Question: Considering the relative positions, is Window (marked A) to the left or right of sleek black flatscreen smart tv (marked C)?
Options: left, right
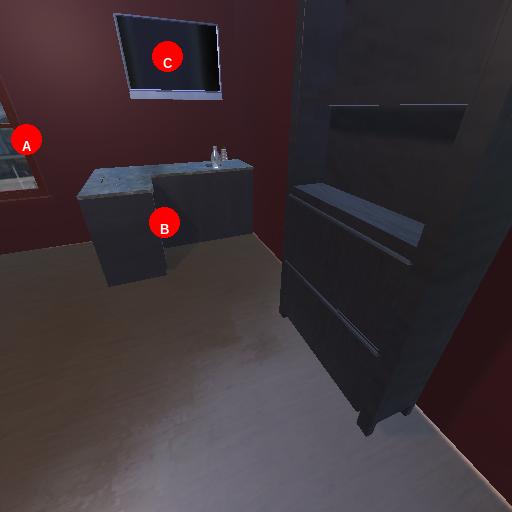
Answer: left